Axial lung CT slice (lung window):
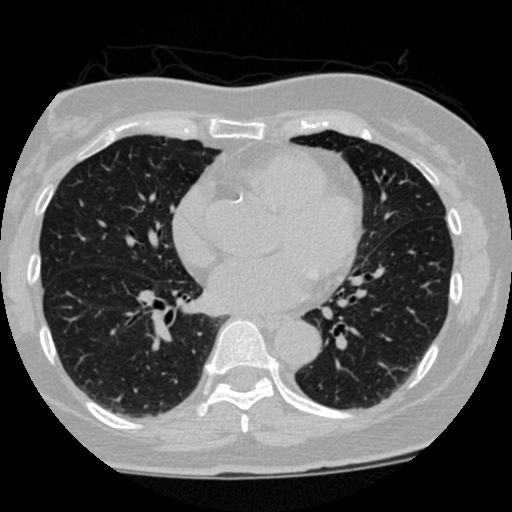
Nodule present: no